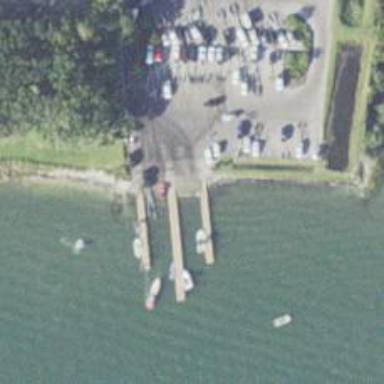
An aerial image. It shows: Slipway on leisure land.